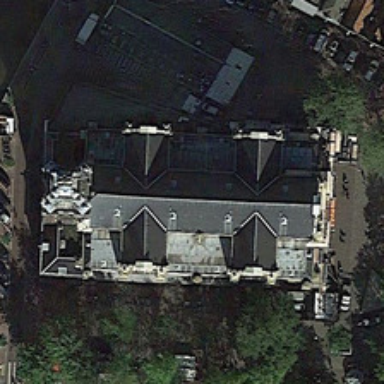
Some green trees and cars are near a church .